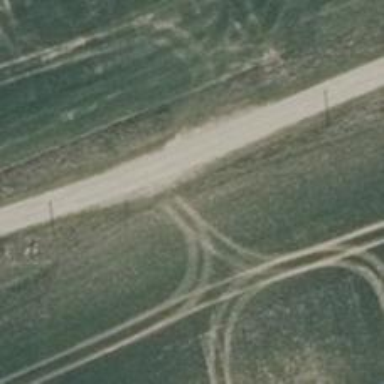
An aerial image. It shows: Passing place on the road.